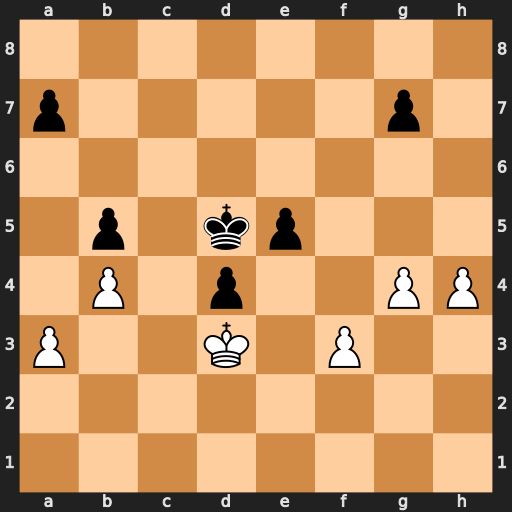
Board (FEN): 8/p5p1/8/1p1kp3/1P1p2PP/P2K1P2/8/8
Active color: w
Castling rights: -
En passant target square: -
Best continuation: h5 Ke6 Ke4